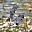
Label: 6